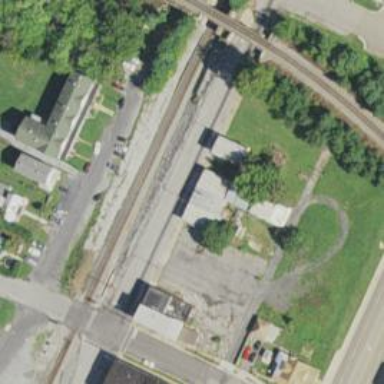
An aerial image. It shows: Historic railway station.